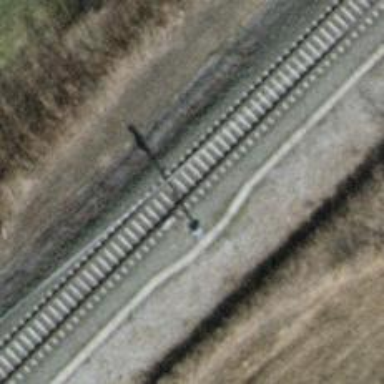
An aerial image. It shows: Railway signal.